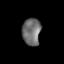
Tissue: lung
Cell type: Epithelial cells
Senescence score: 0.2351
Nuclear area (px): 489
Mean DAPI intensity: 110.726